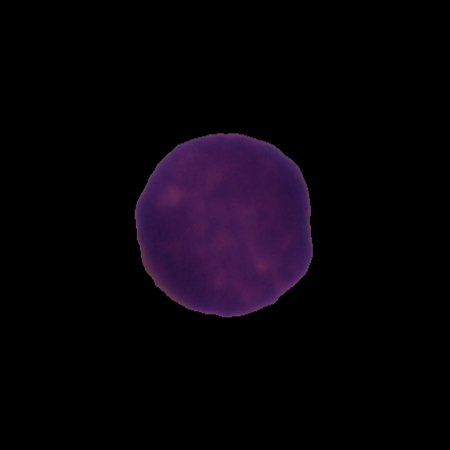
Label: healthy